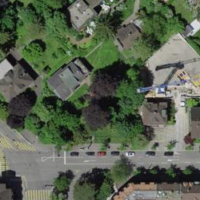
EUNIS habitat code: 54
Species observed at this site:
Motacilla cinerea